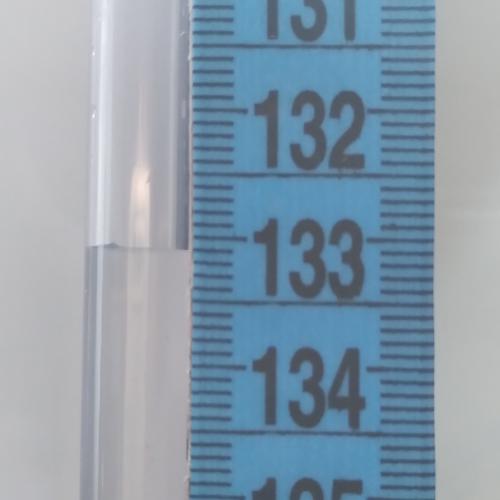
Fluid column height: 133.1 cm